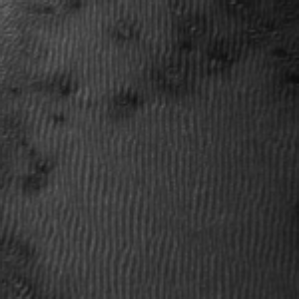
Label: frost